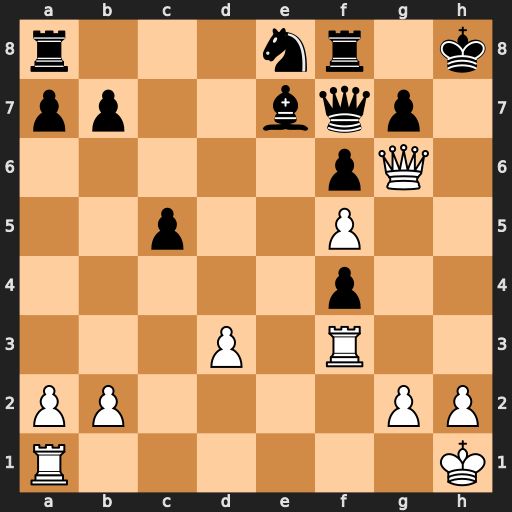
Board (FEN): r3nr1k/pp2bqp1/5pQ1/2p2P2/5p2/3P1R2/PP4PP/R6K
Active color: w
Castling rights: -
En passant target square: -
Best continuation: Rh3+ Kg8 Qh7#